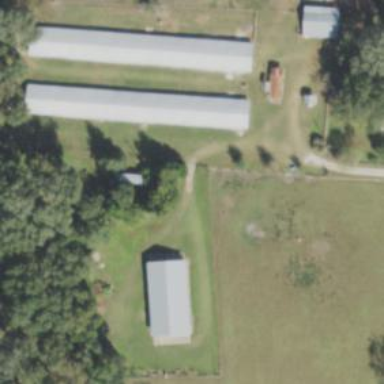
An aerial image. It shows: Poultry farmyard is depicted in the image.